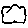
Label: cloud